Question: I'm having a problem with getting a specific cell from database.
Here is what I've got:

So, how do I get only that last cell with URL using PHP and MySQL?
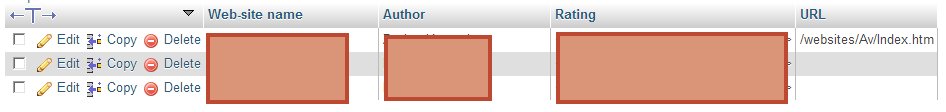
Answer: '''
<?php
$conn = mysql_connect('localhost', 'mysql_user', 'mysql_password');
if (!$conn) {
die('Could not connect: ' . mysql_error());
}
mysql_select_db('database');
$result = mysql_query('select URL from table');
if (!$result) {
die('Query failed: ' . mysql_error());
}
echo mysql_result($result, 0); // outputs
mysql_close($conn);
?>
'''